A scalogram of one vibration snapshot from a rotating bearing is shown, computed with a continuous wavelet transform. What is the most likely bearing condition (normal, inner_race, outer_race, ball)?
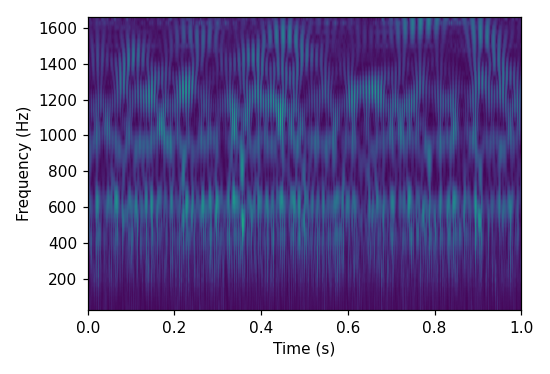
Answer: outer_race